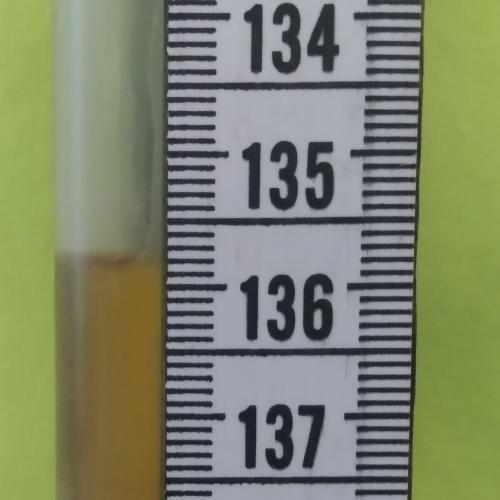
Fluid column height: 135.8 cm